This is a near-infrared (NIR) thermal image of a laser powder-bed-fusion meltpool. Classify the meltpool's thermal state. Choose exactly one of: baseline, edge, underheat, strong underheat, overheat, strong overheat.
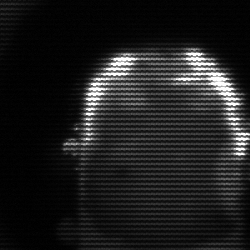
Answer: baseline